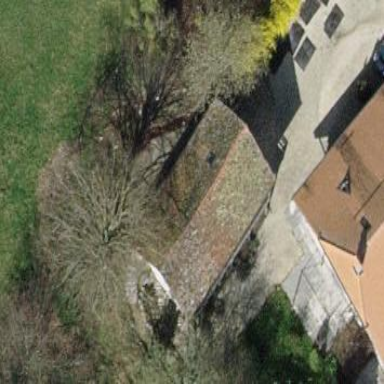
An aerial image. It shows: Simple and straightforward house.